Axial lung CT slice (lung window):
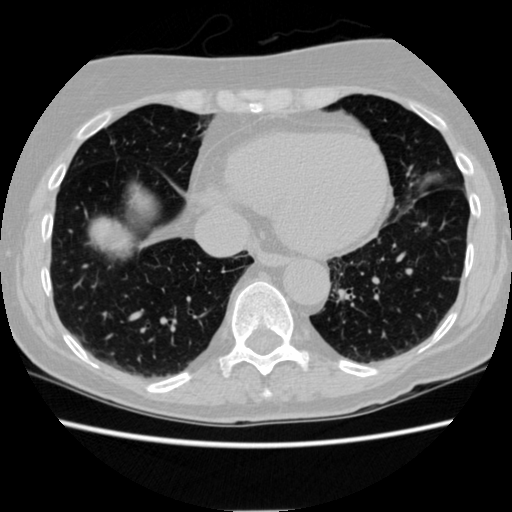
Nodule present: no